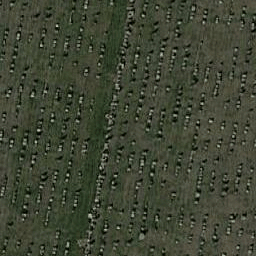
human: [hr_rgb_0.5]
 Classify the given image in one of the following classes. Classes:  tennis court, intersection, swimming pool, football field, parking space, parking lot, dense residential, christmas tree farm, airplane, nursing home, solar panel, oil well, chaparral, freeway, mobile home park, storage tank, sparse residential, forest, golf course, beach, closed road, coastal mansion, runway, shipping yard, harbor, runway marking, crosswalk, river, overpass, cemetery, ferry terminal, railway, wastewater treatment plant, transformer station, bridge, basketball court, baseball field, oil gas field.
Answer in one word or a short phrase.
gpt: cemetery